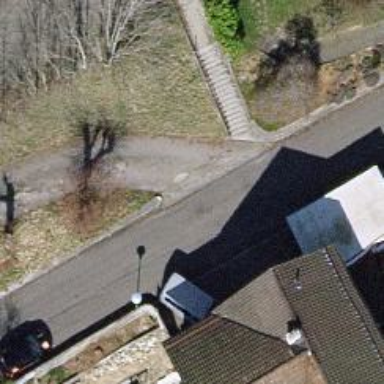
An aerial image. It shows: Road with steps.